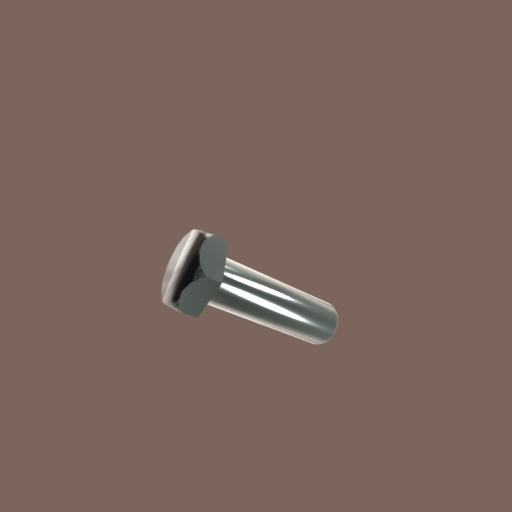
Label: bolt